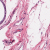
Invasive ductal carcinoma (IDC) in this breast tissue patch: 0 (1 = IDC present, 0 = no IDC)